Field crop: maize
Growth stage: 2
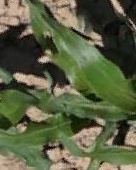
Species: maize